Field crop: maize
Growth stage: 2
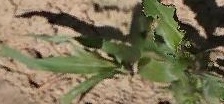
Species: maize